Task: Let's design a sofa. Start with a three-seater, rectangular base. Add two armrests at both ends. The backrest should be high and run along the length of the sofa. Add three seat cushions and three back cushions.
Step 309:
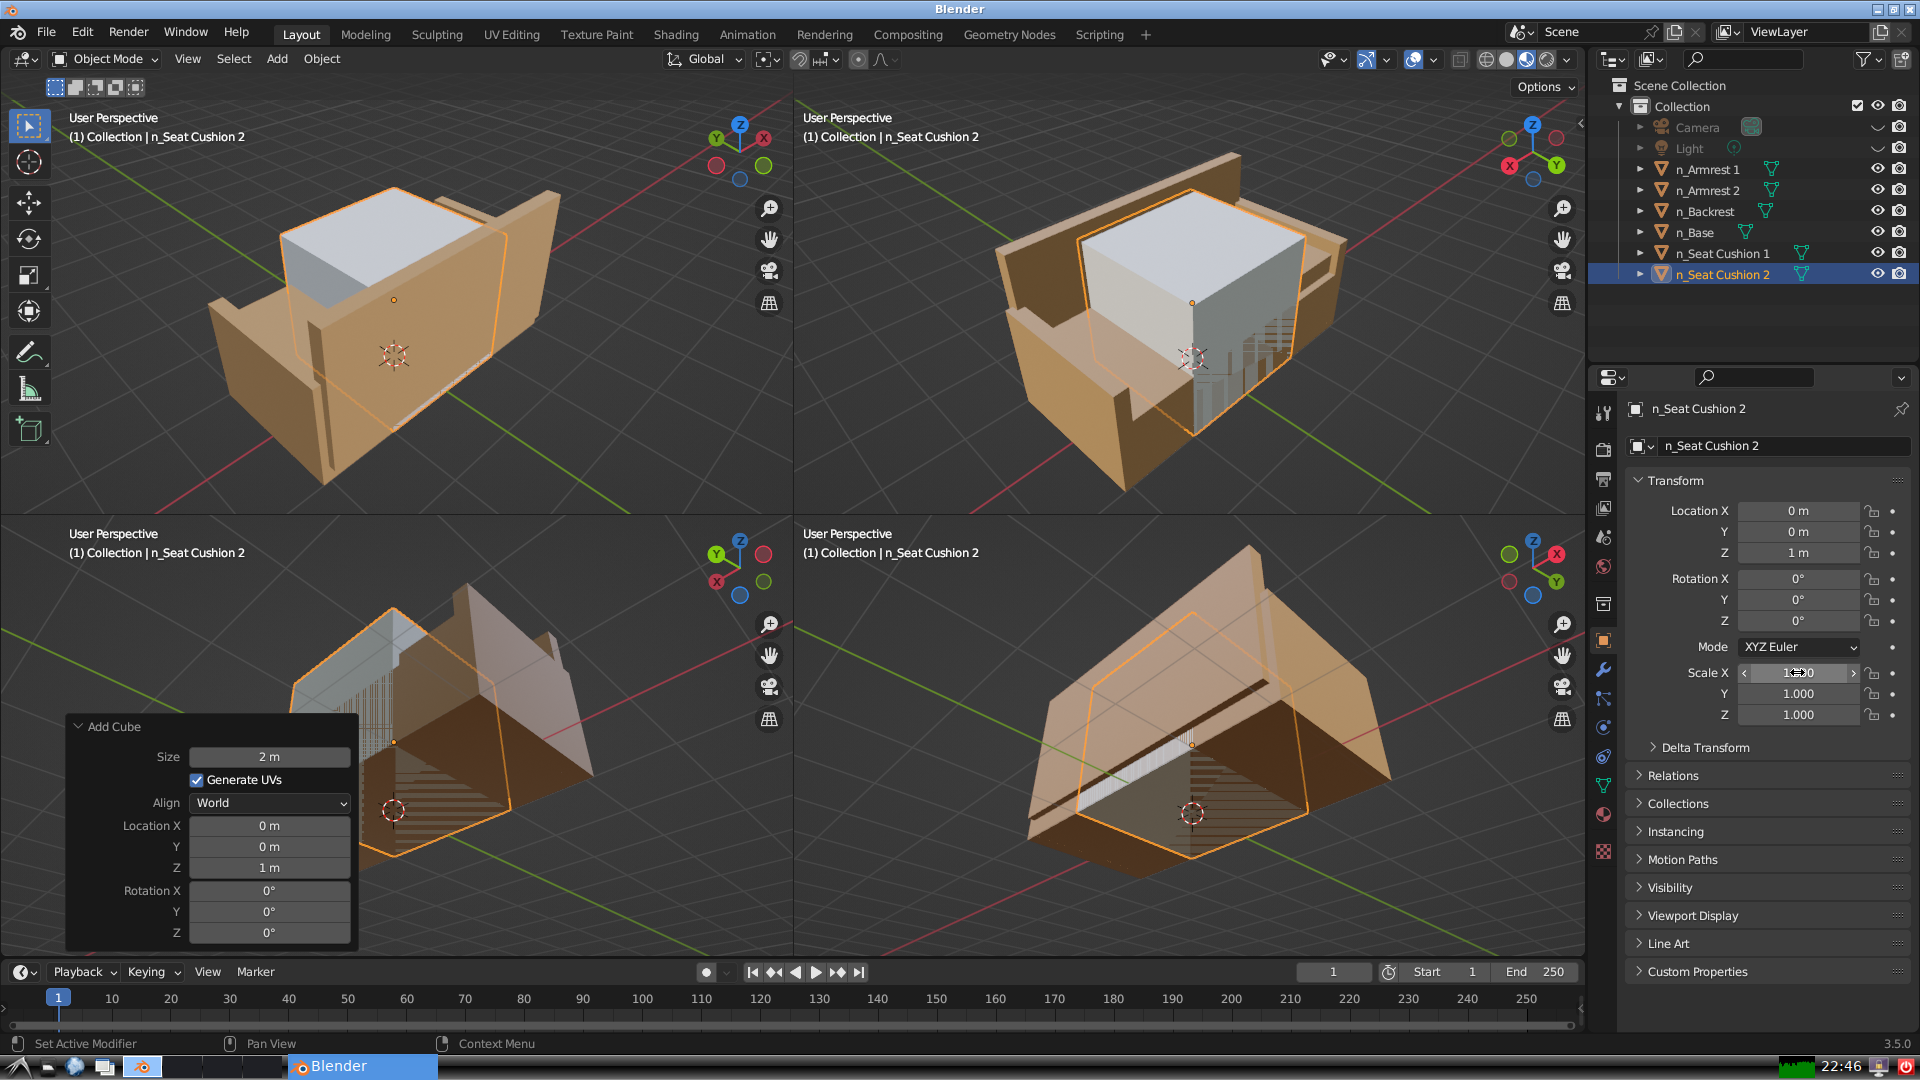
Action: click: no